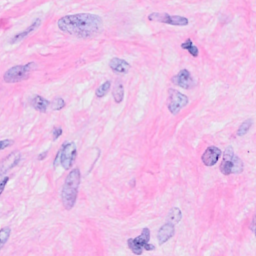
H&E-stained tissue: Breast